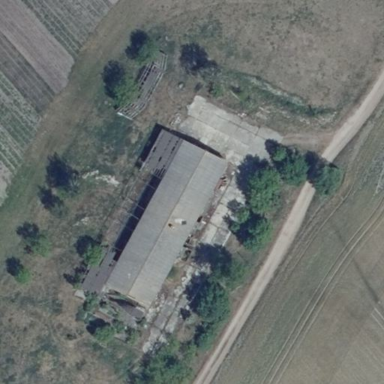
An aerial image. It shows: Farmyard area.